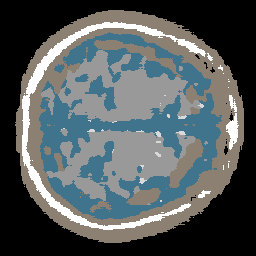
Label: no_lesion